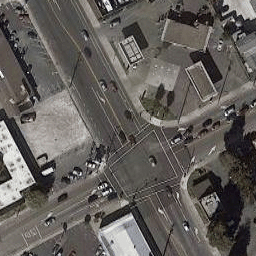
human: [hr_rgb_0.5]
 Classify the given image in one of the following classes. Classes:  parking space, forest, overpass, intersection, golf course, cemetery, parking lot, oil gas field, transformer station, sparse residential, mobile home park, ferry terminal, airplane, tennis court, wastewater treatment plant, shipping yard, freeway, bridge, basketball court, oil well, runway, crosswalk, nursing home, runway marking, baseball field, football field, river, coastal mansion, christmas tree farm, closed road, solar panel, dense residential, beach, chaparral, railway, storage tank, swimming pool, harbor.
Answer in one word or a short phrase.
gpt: intersection